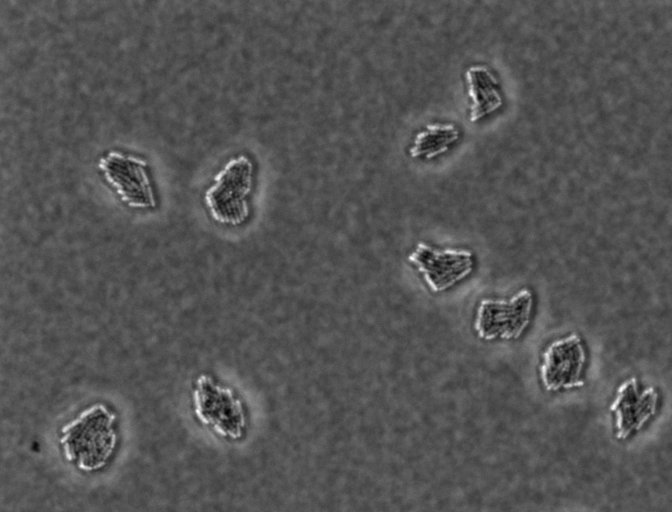
Escherichia coli 1612